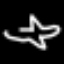
Label: airplane